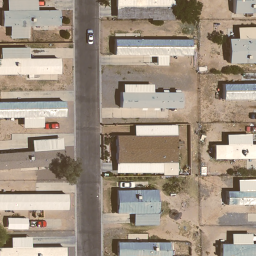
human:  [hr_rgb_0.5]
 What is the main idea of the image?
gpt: mobile home park